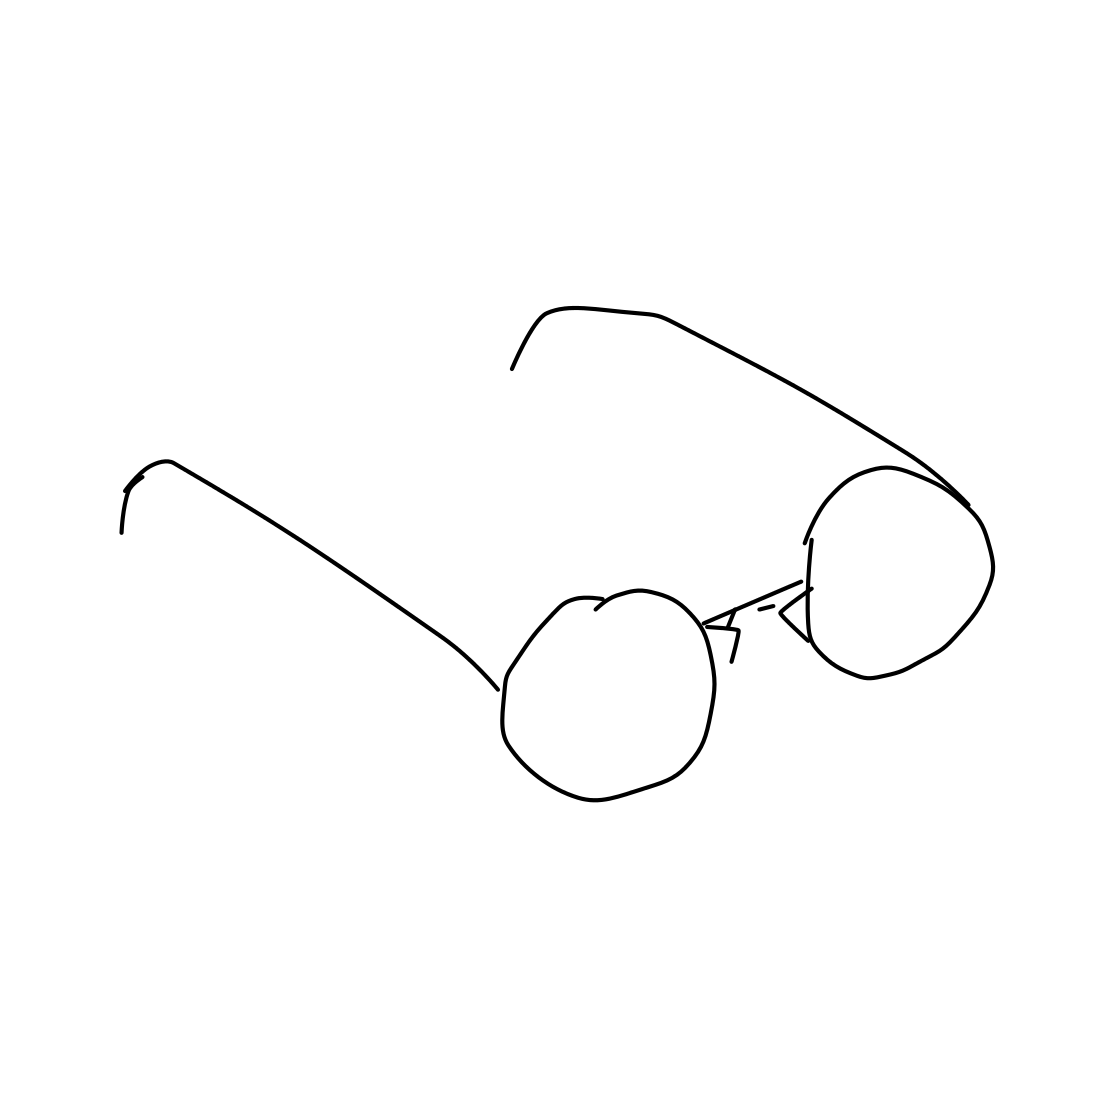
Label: eyeglasses